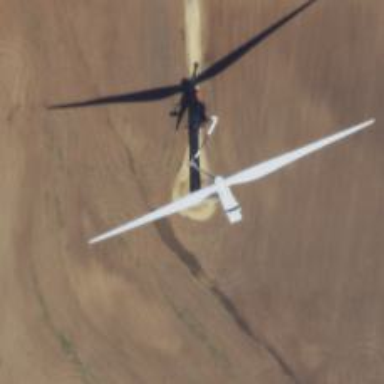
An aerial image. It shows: Wind generator of the horizontal axis type made by Vestas.